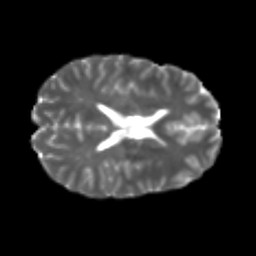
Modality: T2w
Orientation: axial
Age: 24
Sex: male
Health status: healthy
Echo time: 0.074 s